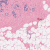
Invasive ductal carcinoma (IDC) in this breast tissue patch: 0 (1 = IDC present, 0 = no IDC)